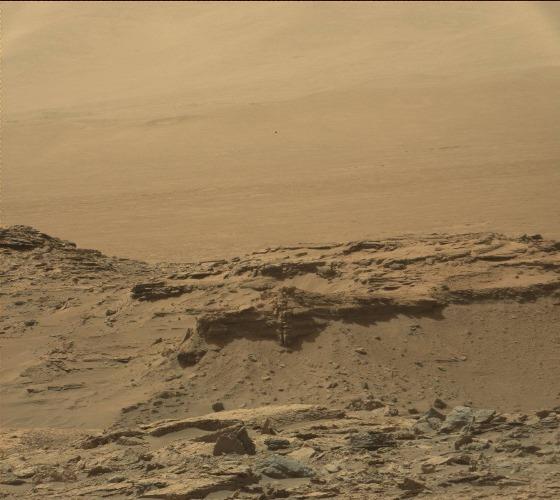
Terrain classes present: Bedrock, Gravel / Sand / Soil, Rock, Shadow